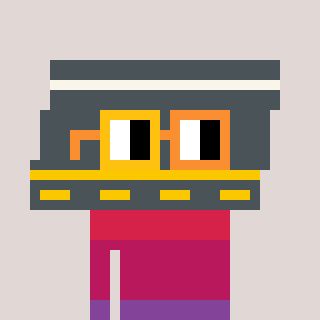
a pixel art character with square yellow and orange glasses, a road-shaped head and a gold-colored body on a warm background